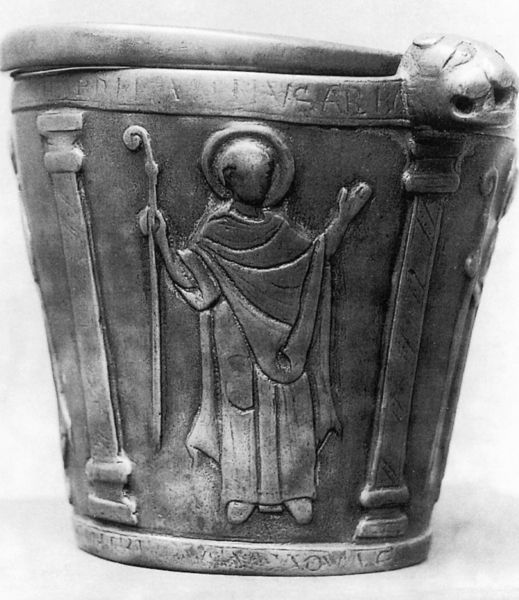
Titel: Situla von St. Stephan
Institution: Mainz, Dom- und Diözesanmuseum
Schlagwörter: kopf, mann, umhang, weiß, grau, schwarz, säule, säulen, falten, silber, figur, gewand, kübel, relief, topf, stab, inschrift, metall, faltenwurf, schriftzeichen, becher, eisen, gefäß, religion, schwarzweiß, buchstaben, löwenkopf, römer, heiligenschein, christus, segen, heiliger, löwe, abendmahl, basis, hirtenstab, heilig, eimer, guss, objekt, latein, taufbecken, behältnis, bischofsstab, xyz, trinkbecher, gussarbeit